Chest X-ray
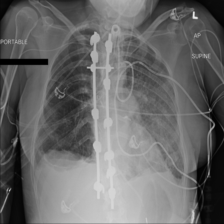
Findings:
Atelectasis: negative
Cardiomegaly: negative
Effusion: negative
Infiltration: negative
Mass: negative
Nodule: negative
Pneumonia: negative
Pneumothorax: negative
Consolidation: negative
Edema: negative
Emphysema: negative
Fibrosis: negative
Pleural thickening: negative
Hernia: negative